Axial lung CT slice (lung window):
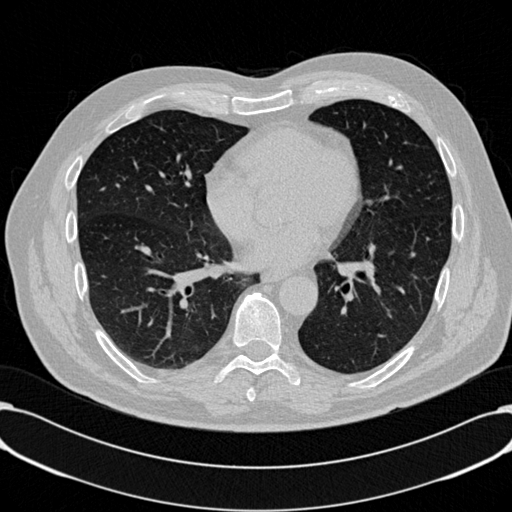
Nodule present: no